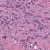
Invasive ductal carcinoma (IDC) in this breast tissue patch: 1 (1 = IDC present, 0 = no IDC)